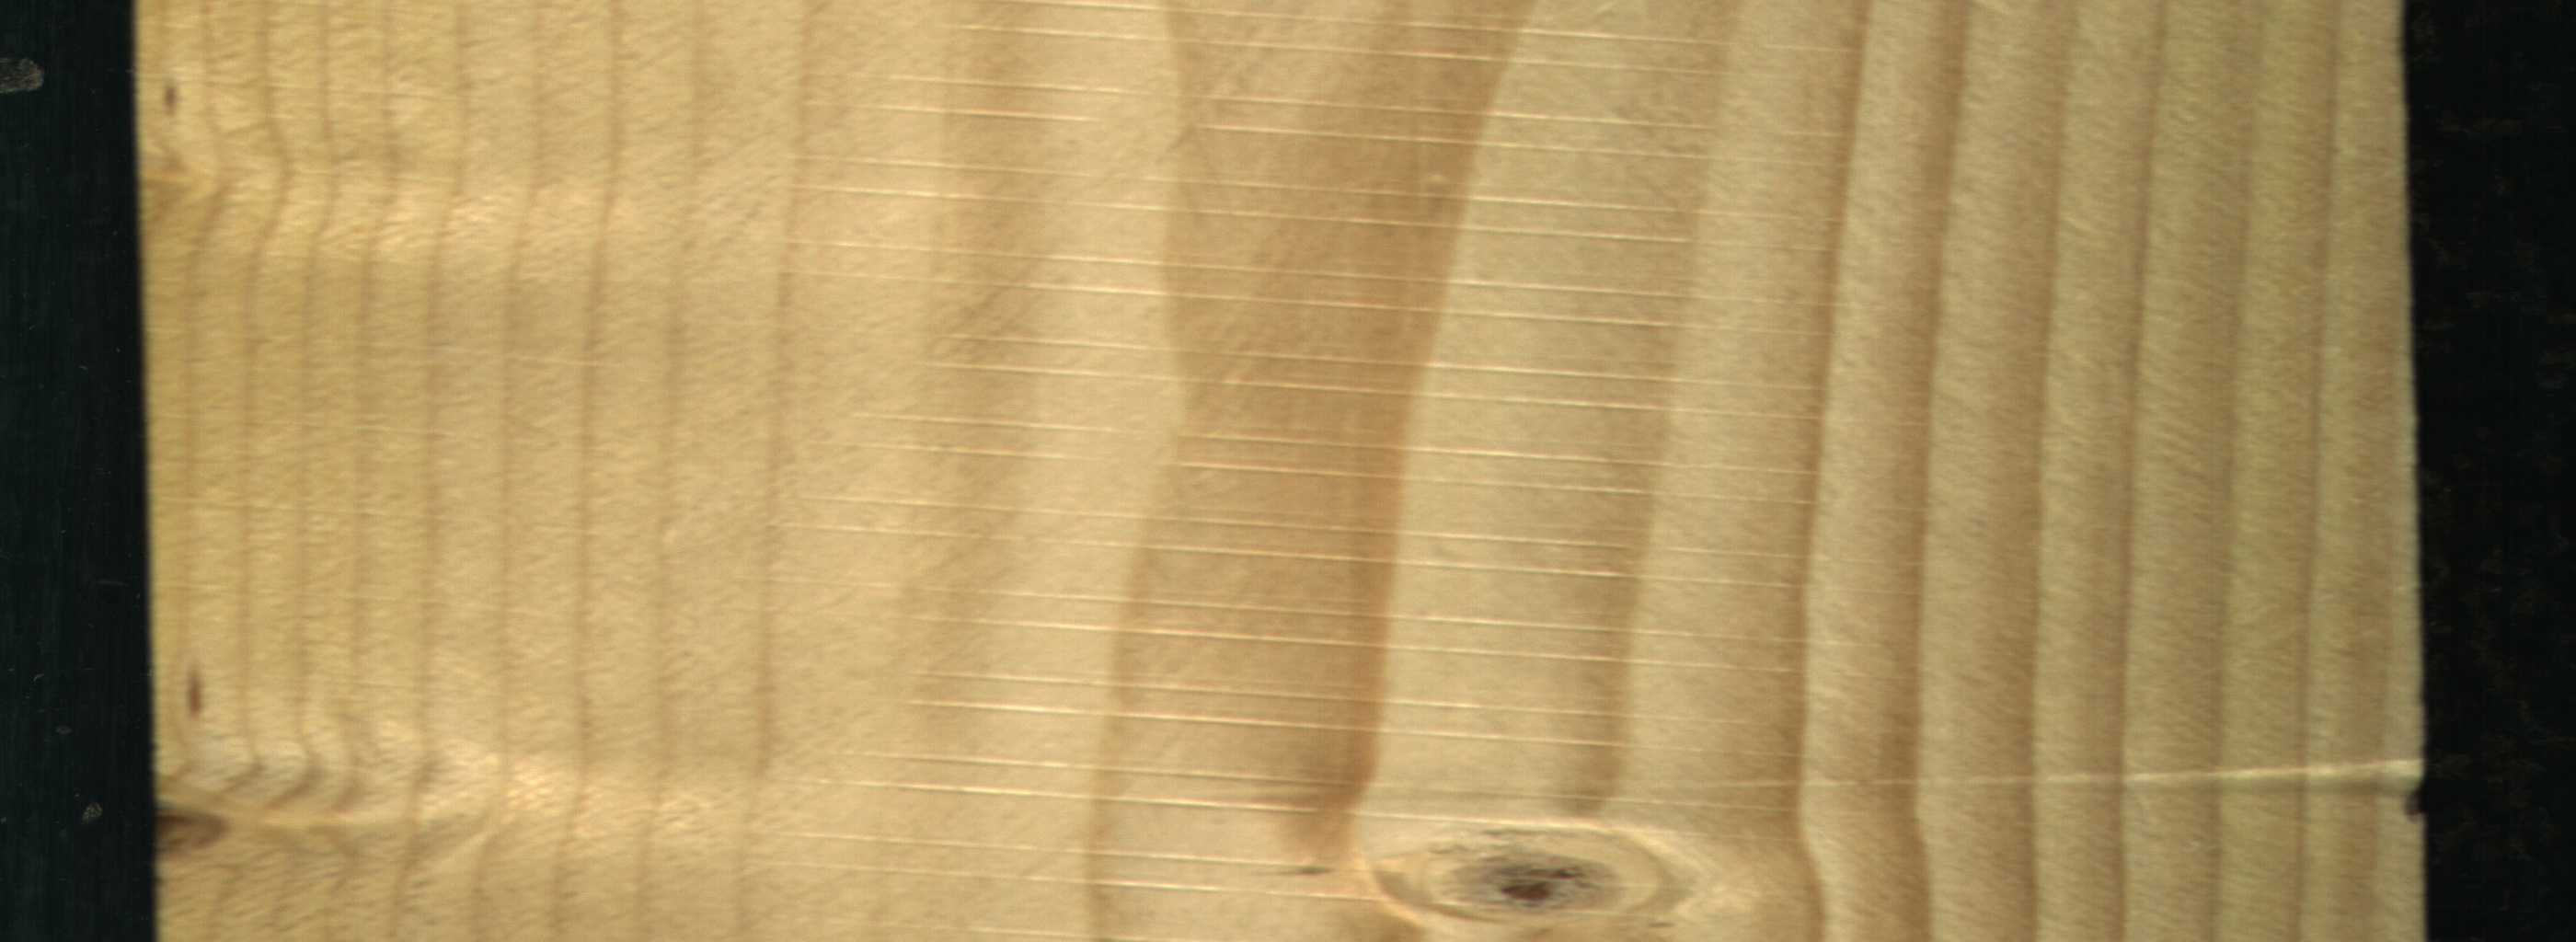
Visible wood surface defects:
Live_Knot
Live_Knot